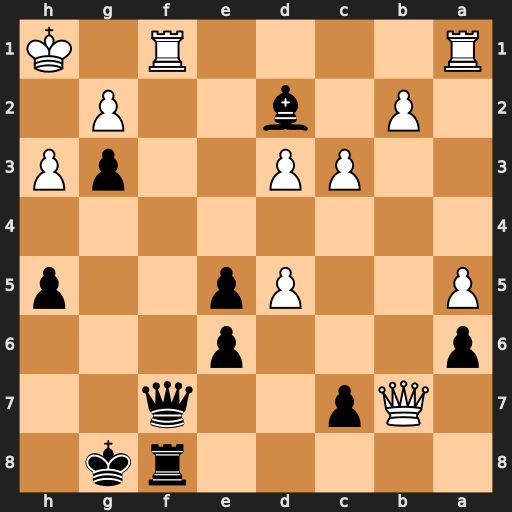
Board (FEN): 5rk1/1Qp2q2/p3p3/P2Pp2p/8/2PP2pP/1P1b2P1/R4R1K
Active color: b
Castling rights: -
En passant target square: -
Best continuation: Qxf1+ Rxf1 Rxf1#